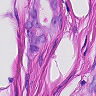
Metastatic tissue present: yes